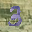
Label: 3